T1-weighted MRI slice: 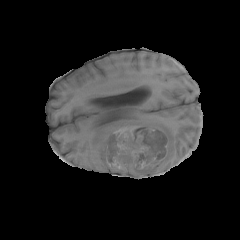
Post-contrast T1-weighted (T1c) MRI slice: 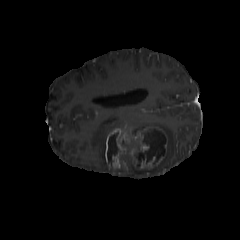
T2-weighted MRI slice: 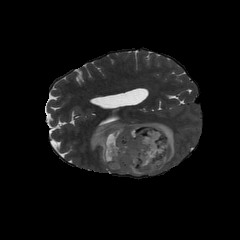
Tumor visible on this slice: yes